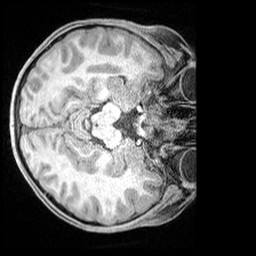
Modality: T1w
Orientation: axial
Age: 9
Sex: male
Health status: ill
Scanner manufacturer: siemens
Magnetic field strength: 3 T
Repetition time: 1.6 s
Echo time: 0.00179 s